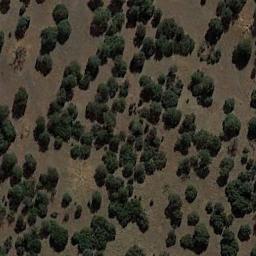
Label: chaparral